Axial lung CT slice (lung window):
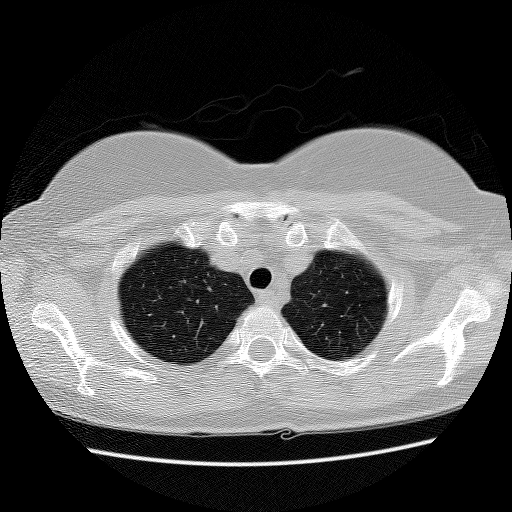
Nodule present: no